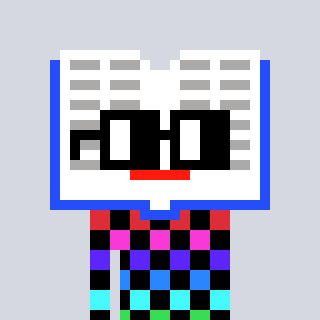
a pixel art character with square black glasses, a dictionary-shaped head and a bege-colored body on a cool background